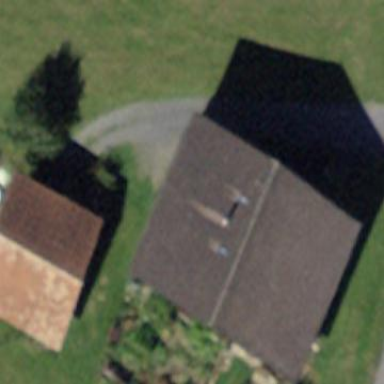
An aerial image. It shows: Farm building.